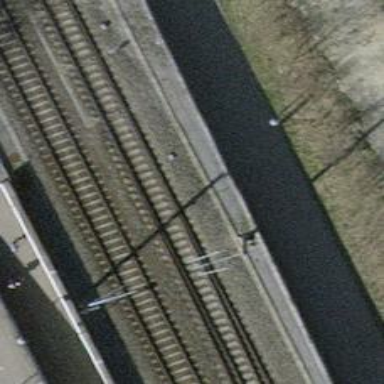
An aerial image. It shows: Single railway track with electrification through contact line.